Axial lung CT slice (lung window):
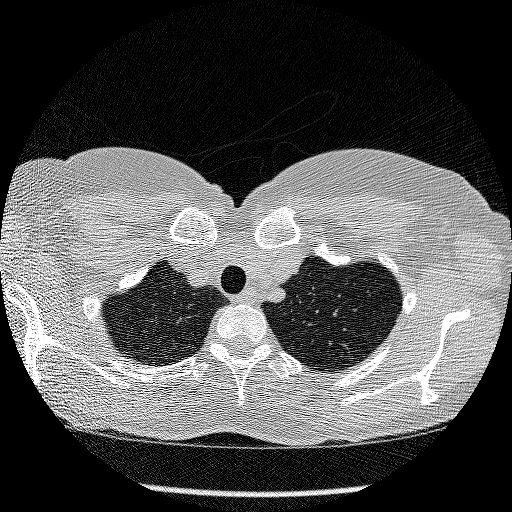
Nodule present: no